高一 · 计数
阅读下面的程序;

该程序的作用是 ( )
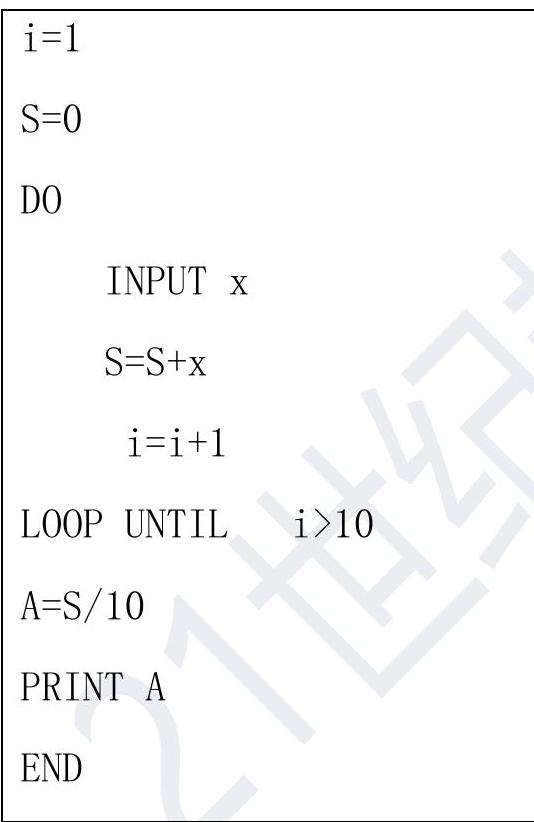
A. 计算 9 个数的和

C. 计算 10 个数的和

B. 计算 9 个数的平均数

D. 计算 10 个数的平均数
答案: D
解析: 根据程序可知, 共输入 10 个数, 由" $\mathrm{A}=\mathrm{S} / 10$ "可知是计算 10 个数的平均数.